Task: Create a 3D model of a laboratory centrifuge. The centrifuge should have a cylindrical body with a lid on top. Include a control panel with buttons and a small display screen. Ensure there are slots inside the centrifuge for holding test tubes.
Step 334:
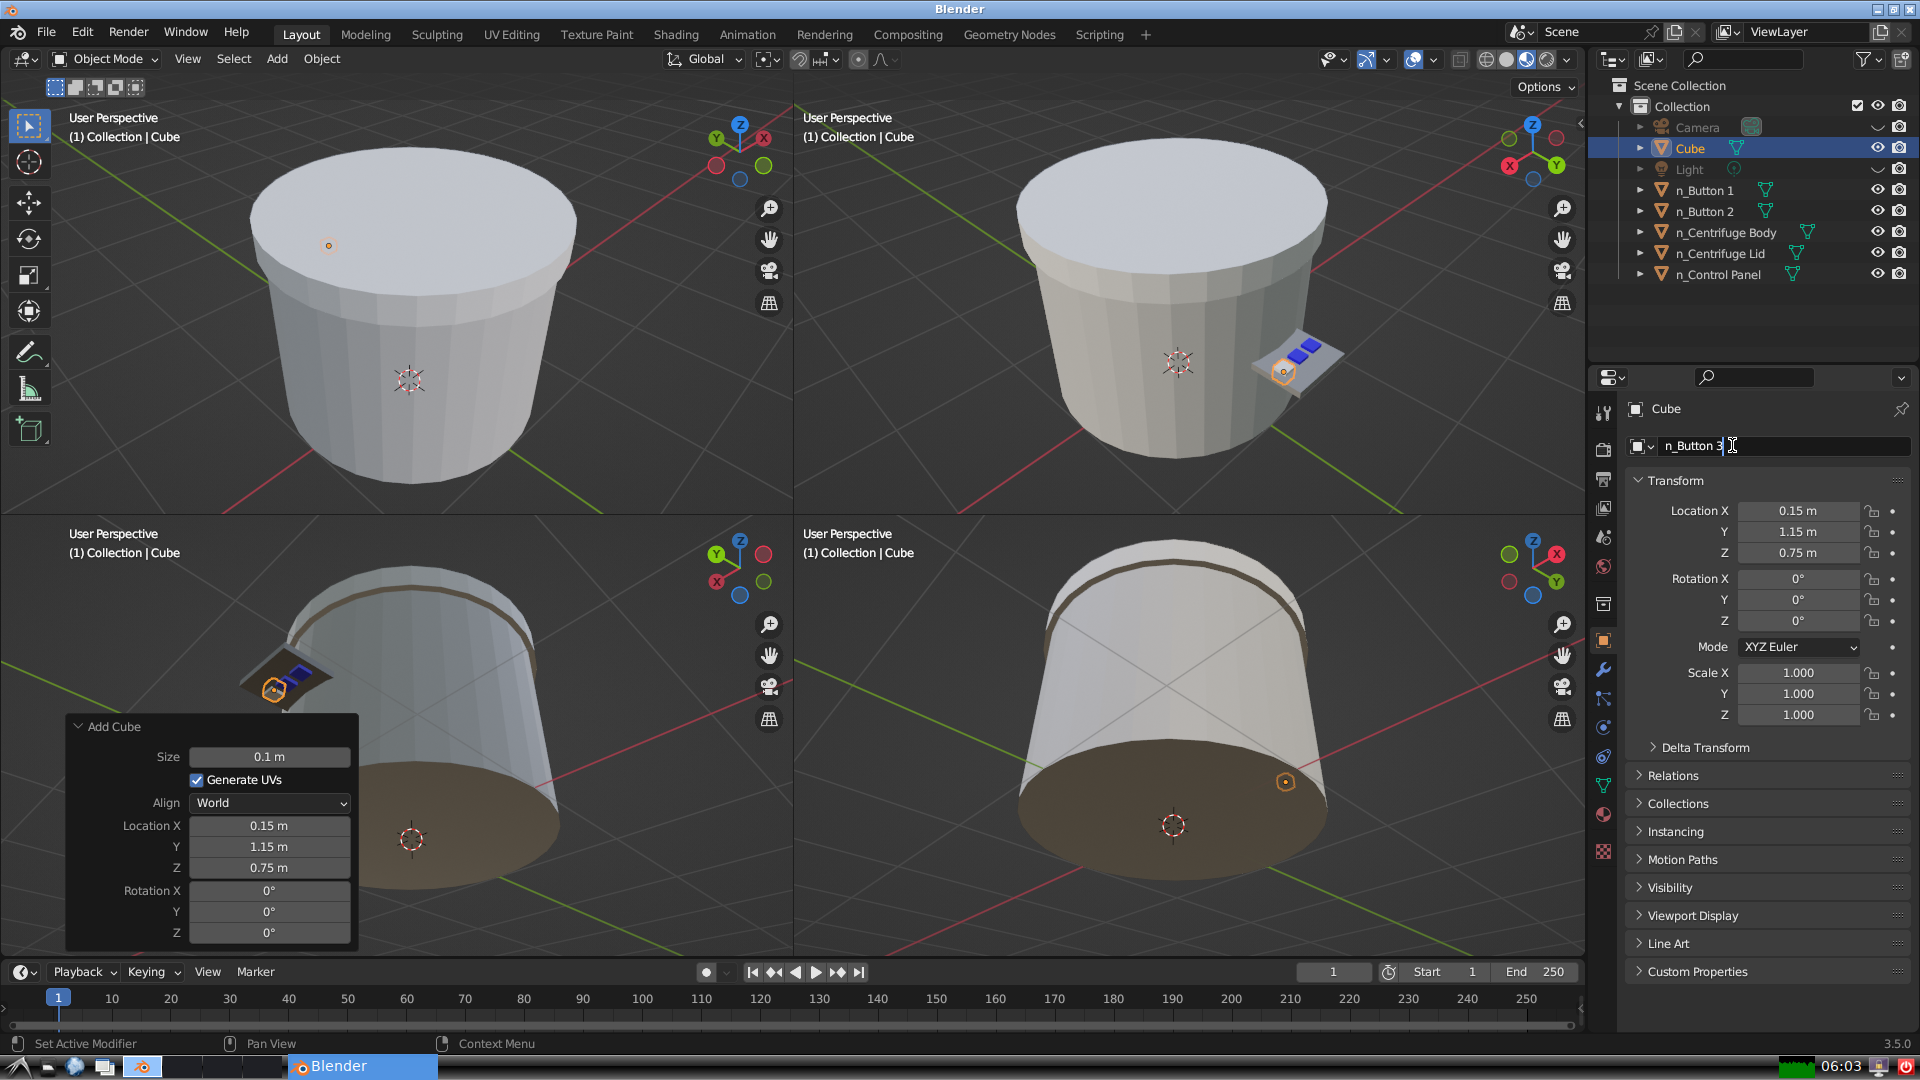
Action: {"key_press": ['Return']}